Question: I'm reading about <URL>

Question is: why 'server.cer' and 'client.cer' are not secrets. In this diagram, it seems that communication hasn't been encrypted when certs got exchanged, does this mean both certificates are exposed in plaintext? If so, why it's secure? Because in this way an adversary can easily obtain server's public key as well as its certificate, and impersonate the server. I think I misunderstood something. Please correct me.
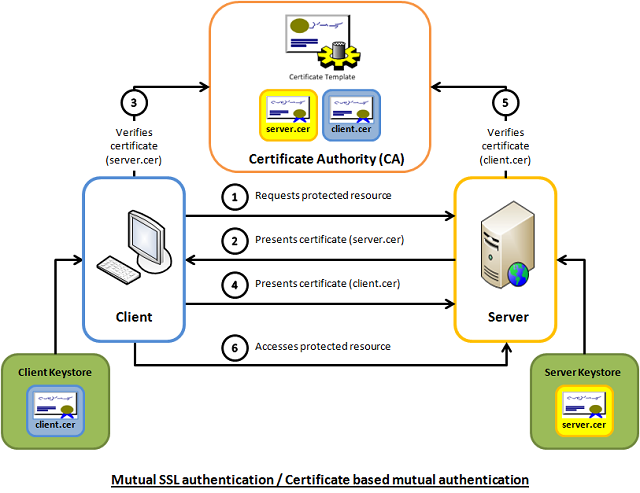
Answer: > Because in this way an adversary can easily obtain server's public key as well as its certificate
Correct.
> and impersonate the server.
Incorrect. You need the private key as well as the certificate to impersonate the server.
The diagram you quoted isn't correct. Both sides will have not only a keystore but a truststore. The incoming certificates are checked against the local truststore; the outgoing certificate comes from the keystore.
> given that the certificate is used to verify the public key belongs to the server
No. The certificate is used to verify that the belongs to the server. The digital signature is created with the private key. See the article you quoted.
However it isn't entirely correct. In the diagram, incoming certificates are checked against a local which is separate from the keystore. The session key is never exchanged (2.1 step 5).